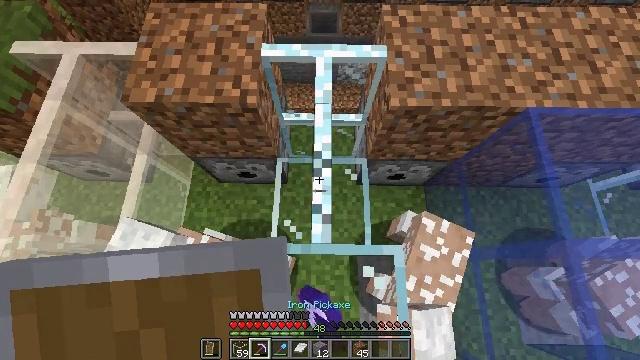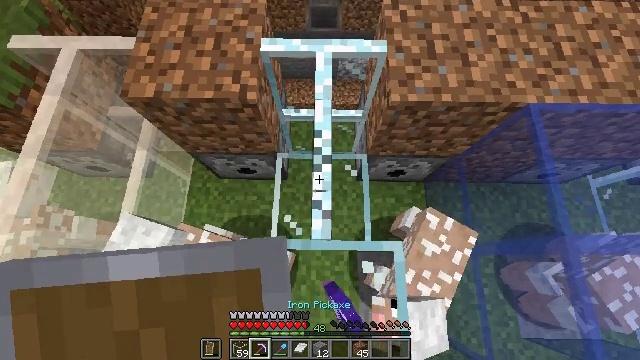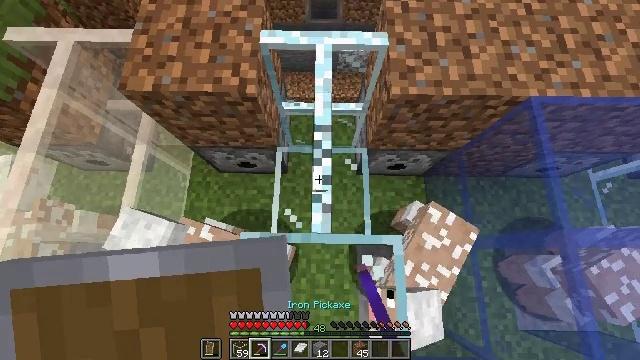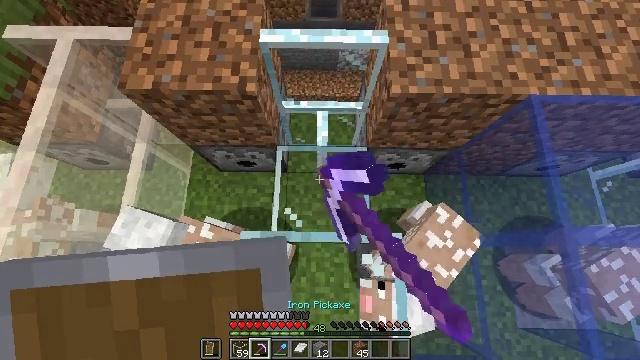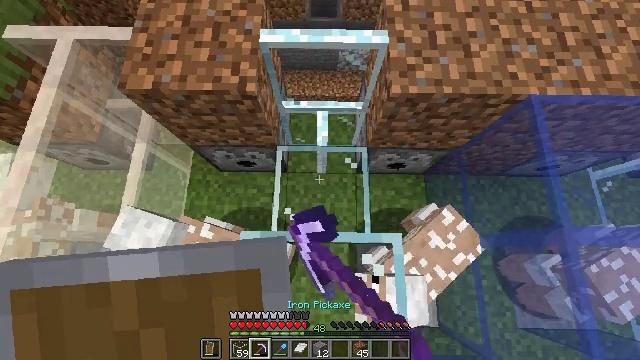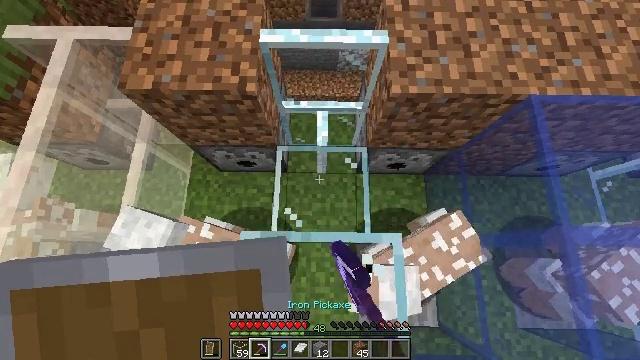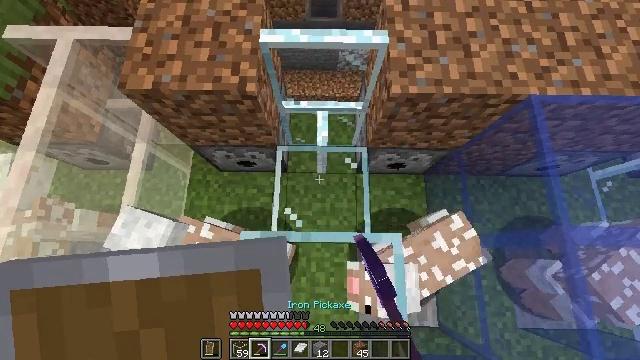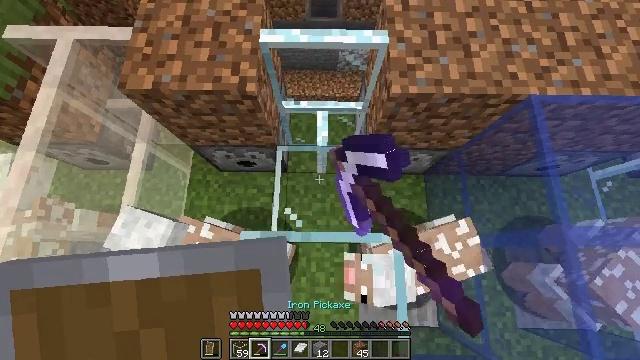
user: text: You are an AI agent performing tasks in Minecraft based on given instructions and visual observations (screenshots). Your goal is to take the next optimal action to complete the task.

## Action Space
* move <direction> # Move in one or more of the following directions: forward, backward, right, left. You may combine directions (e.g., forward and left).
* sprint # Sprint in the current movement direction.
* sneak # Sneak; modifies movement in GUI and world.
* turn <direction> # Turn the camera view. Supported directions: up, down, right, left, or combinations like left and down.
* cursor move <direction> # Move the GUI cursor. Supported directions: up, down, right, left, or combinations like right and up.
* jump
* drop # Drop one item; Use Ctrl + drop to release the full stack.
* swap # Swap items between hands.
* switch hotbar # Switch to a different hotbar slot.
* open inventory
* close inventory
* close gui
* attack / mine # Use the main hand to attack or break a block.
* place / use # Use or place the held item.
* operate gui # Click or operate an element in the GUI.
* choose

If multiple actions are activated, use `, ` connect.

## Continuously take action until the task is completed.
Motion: motion action
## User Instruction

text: Retrieve the glass pane from a window.
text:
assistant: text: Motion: attack / mine
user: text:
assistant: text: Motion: turn down, attack / mine
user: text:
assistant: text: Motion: attack / mine
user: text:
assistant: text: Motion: attack / mine
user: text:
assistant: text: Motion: attack / mine
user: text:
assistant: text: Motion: attack / mine
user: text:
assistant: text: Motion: attack / mine
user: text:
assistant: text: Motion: no_op